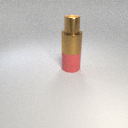
large red rubber cylinder below large brown metal cylinder